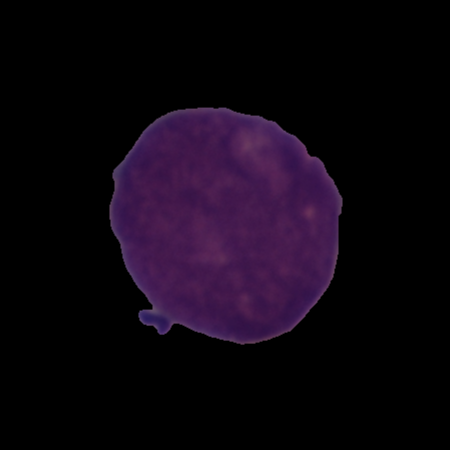
Label: cancer